Question: I want to user 10 digit mobile number in my wordpress woocommerce registration page.
While using mobile number as username, I am getting an error message:
> Error: Please enter a valid account username.
I am also adding screenshots for the above:

<URL>
I am searching since yesterday, with no luck.
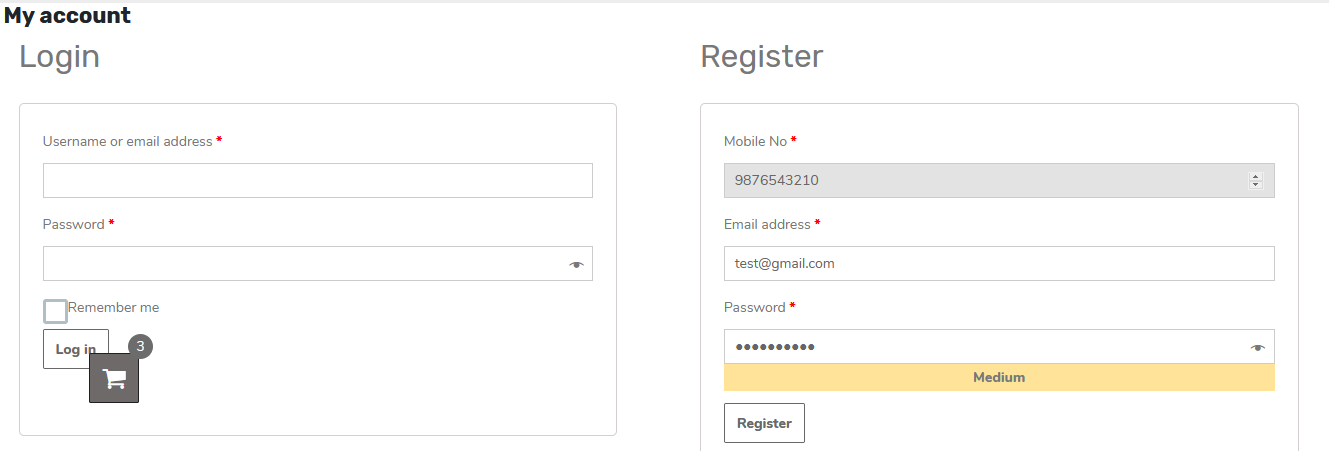
Answer: As far as woo-commerce there is not default option to login with mobile number.
You have add custom functions in your functions.php file with action and hooks to modify your existing code to be able to log in via mobile number.
Refer to this link for details: <URL>
function.php
Add custom field
'''
function wooc_add_phone_number_field() {
return apply_filters( 'woocommerce_forms_field', array(
'wooc_user_phone' => array(
'type' => 'text',
'label' => __( 'Phone Number', ' woocommerce' ),
'placeholder' => __( 'Your phone number', 'woocommerce' ),
'required' => true,
),
) );
}
add_action( 'woocommerce_register_form', 'wooc_add_field_to_registeration_form', 15 );
function wooc_add_field_to_registeration_form() {
$fields = wooc_add_phone_number_field();
foreach ( $fields as $key => $field_args ) {
woocommerce_form_field( $key, $field_args );
}
}
'''
Save to DB
'''
add_action( 'woocommerce_created_customer', 'wooc_save_extra_register_fields' );
function wooc_save_extra_register_fields( $customer_id ) {
if (isset($_POST['wooc_user_phone'])){
update_user_meta( $customer_id, 'wooc_user_phone', sanitize_text_field( $_POST['wooc_user_phone'] ) );
}
}
'''